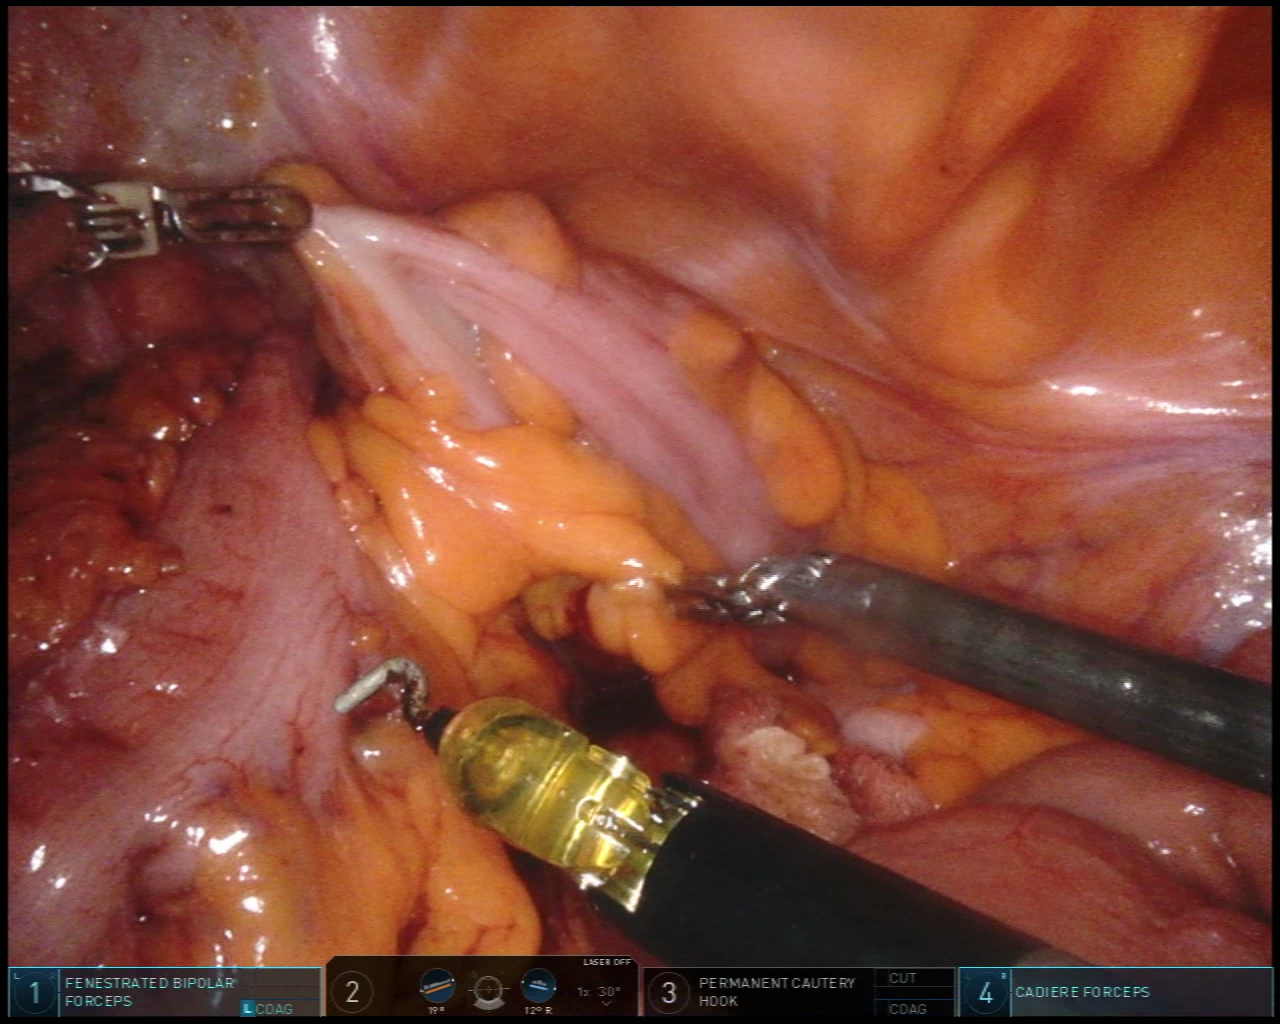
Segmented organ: colon
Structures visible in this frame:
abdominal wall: yes
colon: yes
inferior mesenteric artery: no
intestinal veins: no
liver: no
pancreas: no
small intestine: yes
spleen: no
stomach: no
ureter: no
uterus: no
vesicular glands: no